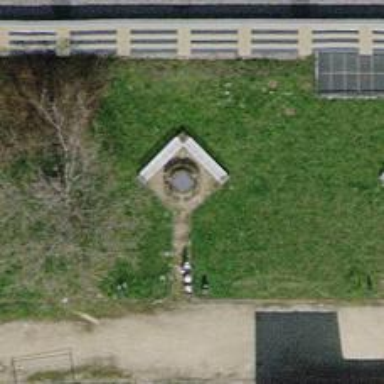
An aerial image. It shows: Picnic table located in leisure land area.